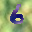
Label: 6